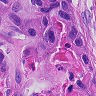
Metastatic tissue present: yes